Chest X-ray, AP view. Patient: 62 years old, sex M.
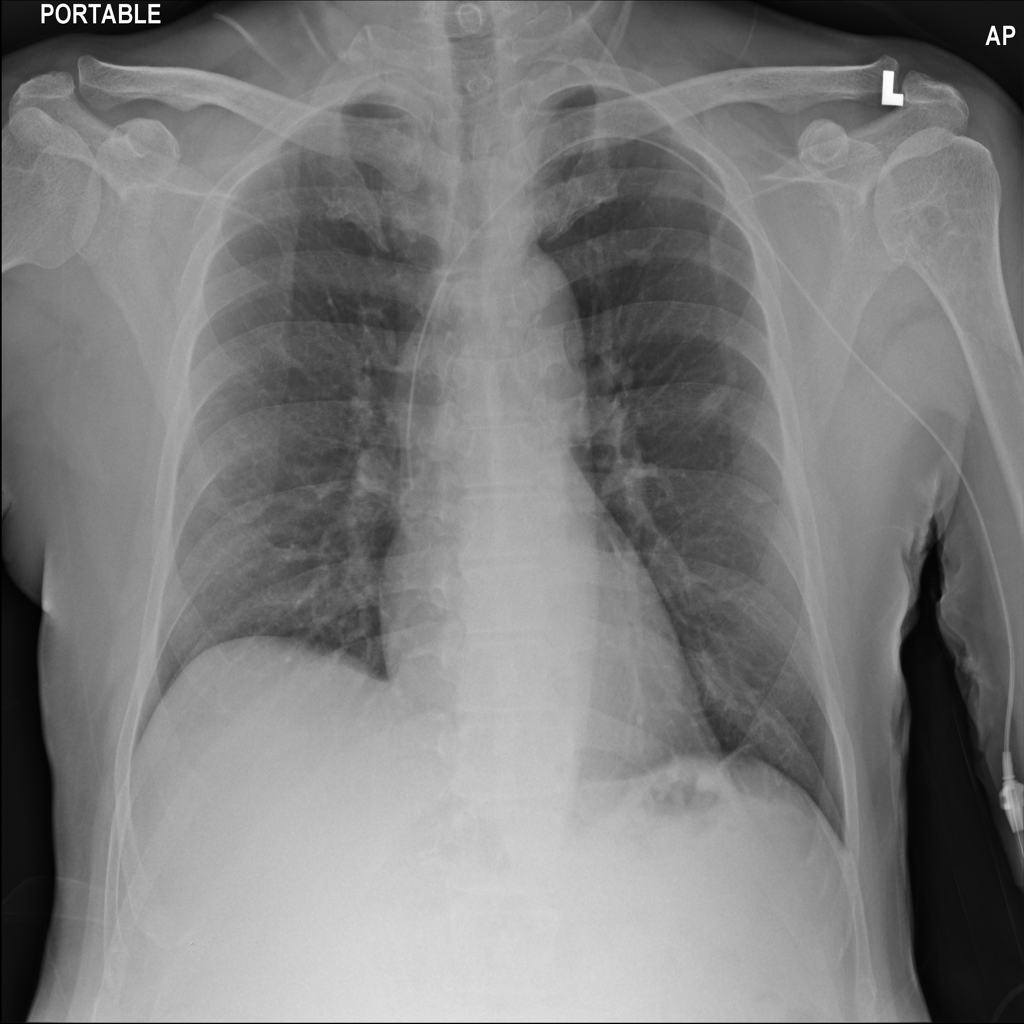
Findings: No Finding